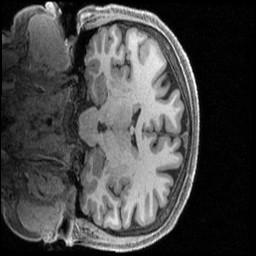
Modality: T1w
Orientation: coronal
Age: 29
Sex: female
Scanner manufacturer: siemens
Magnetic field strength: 3 T
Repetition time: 2.4 s
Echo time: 0.00231 s